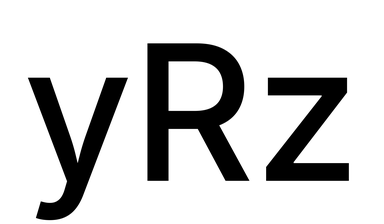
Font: Inter_Medium